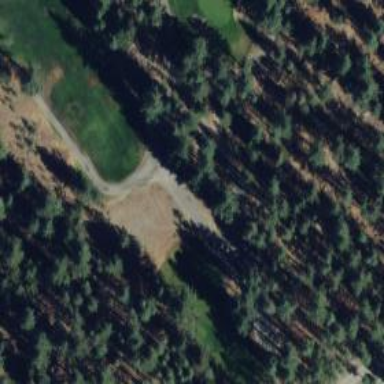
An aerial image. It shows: Path used for both walking and golf.